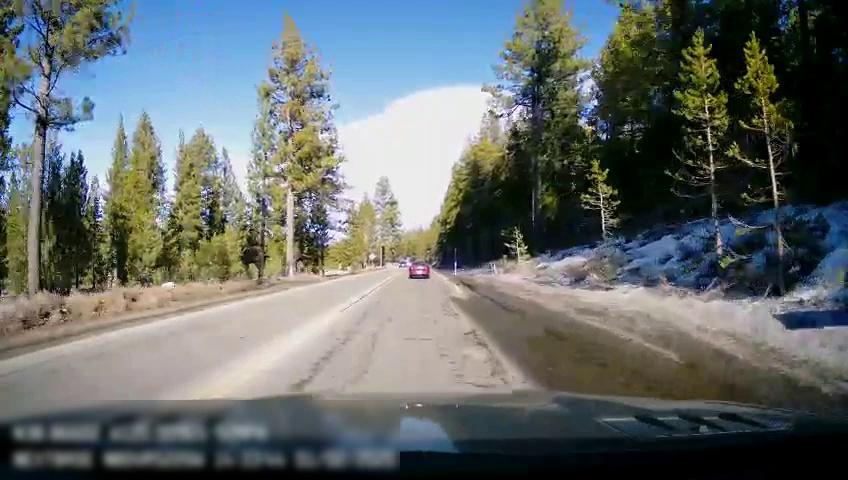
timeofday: Day
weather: Sunny
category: Drivable Space
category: Vehicles | Car
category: Lanes | Current Lane